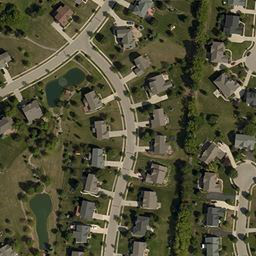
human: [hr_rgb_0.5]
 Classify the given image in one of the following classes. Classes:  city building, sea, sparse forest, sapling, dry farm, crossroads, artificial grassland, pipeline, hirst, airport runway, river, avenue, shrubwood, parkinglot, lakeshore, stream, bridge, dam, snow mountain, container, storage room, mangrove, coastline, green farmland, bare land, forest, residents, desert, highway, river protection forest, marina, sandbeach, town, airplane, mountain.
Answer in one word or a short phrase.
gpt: town